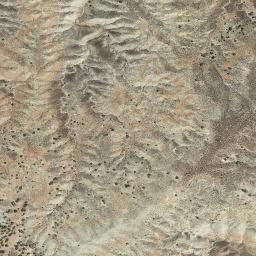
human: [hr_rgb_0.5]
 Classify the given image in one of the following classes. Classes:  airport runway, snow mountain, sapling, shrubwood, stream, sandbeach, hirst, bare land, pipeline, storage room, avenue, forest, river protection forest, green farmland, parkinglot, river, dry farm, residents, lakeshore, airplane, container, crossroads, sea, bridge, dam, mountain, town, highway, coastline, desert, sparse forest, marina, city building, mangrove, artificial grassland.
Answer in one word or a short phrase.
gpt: mountain